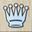
Piece: wQ